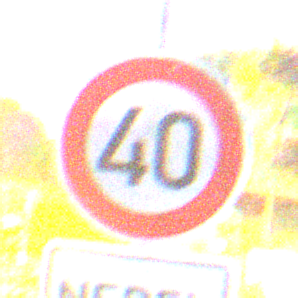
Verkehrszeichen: Geschwindigkeit40
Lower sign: HinweiseAufGefahrenDurchVerbaleAngabe10
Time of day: Night
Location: Outdoor (Suburban)
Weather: PartlyCloudy
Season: NotSpecified
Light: Artificial